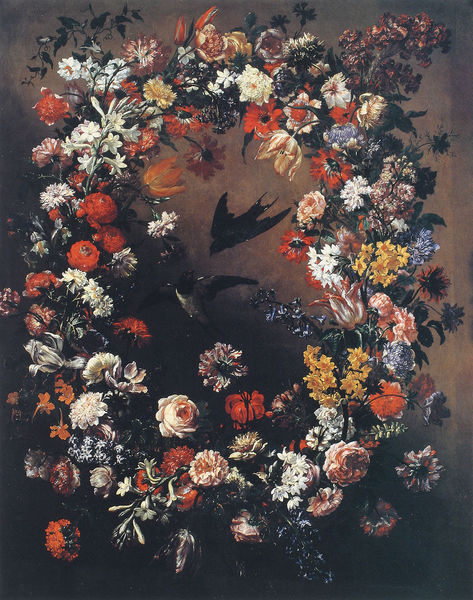
Titel: Blumengirlande mit zwei Schwalben
Künstler: Bartolomeo Bimbi
Institution: Florenz, Museo dell’Opificio delle Pietre Dure
Schlagwörter: blau, dunkel, gemälde, schatten, vogel, weiß, gelb, grün, blumen, bunt, licht, orange, schwarz, blüten, rosen, rot, bild, vögel, paar, rosa, fliegen, kreis, oval, stillleben, farbig, sommer, düster, zwei, violett, tulpen, symmetrie, butterblumen, frühling, schwalben, niederländisch, kranz, amsel, blumenkranz, blütenkranz, flämisch, hochzeit, nelken, rabe, filigran, bruegel, brueghel, margeriten, narzissen, schwalbe, schnittblumen, brün, bgrün, umschlossen, 2